Question: I'm new to Unity and the is working on a personal project. In the following picture, you can see a blue plane in the middle, I want to use it as a ice plane and there should be no friction when user is walking on it. In another way, if I press 'w', the object should move forward until it hits an object. I know there's a built-in function called physic material, but it works only when the plane is tilt at some angle so that the object will slide down from the top to the bottom, but if the plane is placed in a horizontal level it will not work. Anybody has any suggestions for it, thanks.

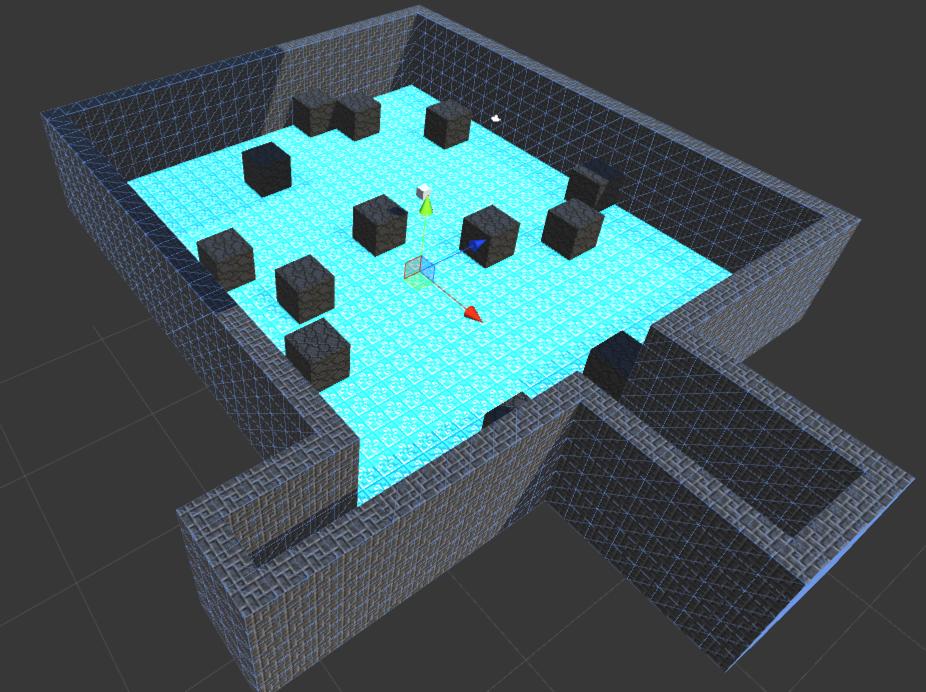
Answer: Answering from my phone and off the top of my head, but look at using input.getaxisraw() to get your direction data then add forces. use triggers to stop the movement when you reach a trigger on another object. There were some good tutorials on Collisions and triggers on unity tutorials. To elaborate more, you can add colliders to the objects that you want your player object to interact with physically. So for your player object you can add code like:
'''
OnTriggerEnter(collider c) {
// stop movement
}
'''